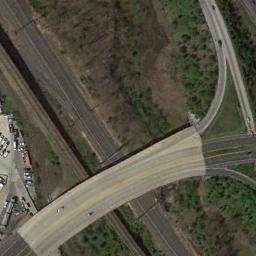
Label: overpass